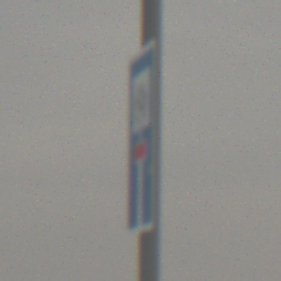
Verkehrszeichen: SackgasseRadverkehrDurchlaessig
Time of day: MorningAfternoon
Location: Outdoor (Nature)
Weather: Overcast
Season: Winter
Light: Natural